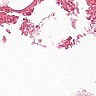
Metastatic tissue present: no